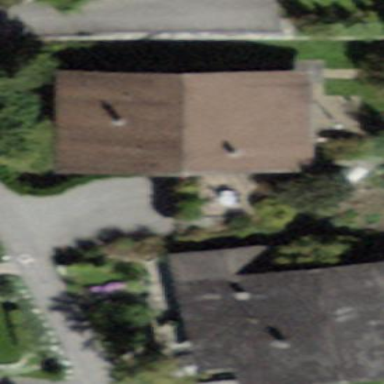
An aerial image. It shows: Residential building.